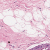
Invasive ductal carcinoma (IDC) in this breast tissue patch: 0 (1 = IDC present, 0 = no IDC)